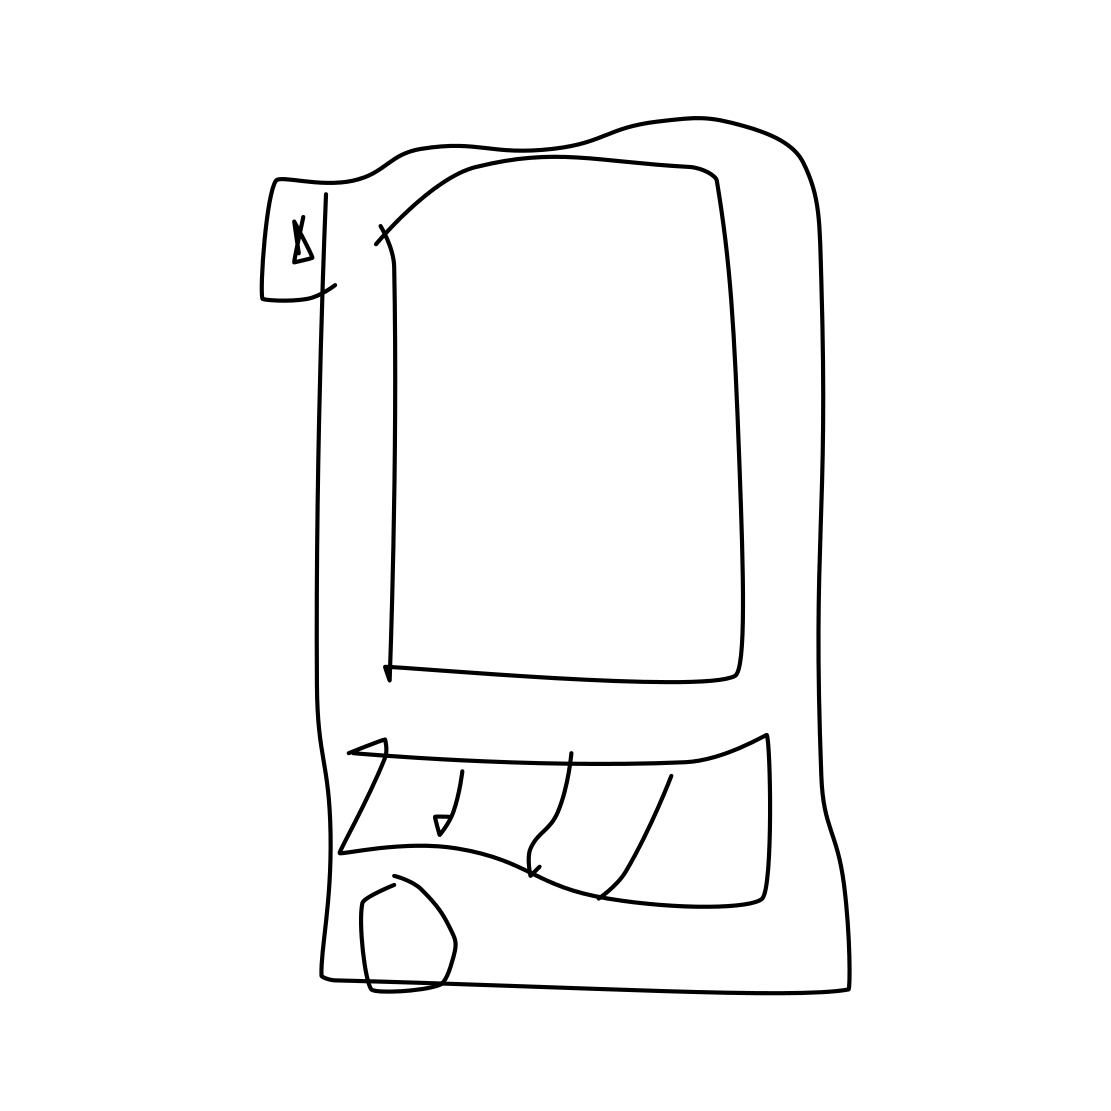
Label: ipod